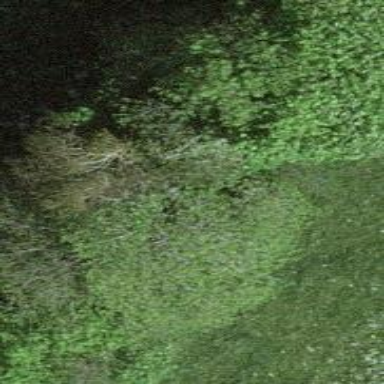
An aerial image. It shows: Forest area.